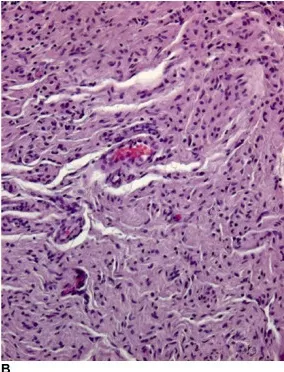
Case 4. X250).
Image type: pathology (h&e)